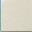
Piece: xx